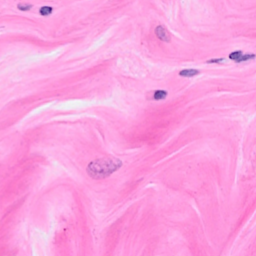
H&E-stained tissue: Breast